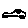
Label: car